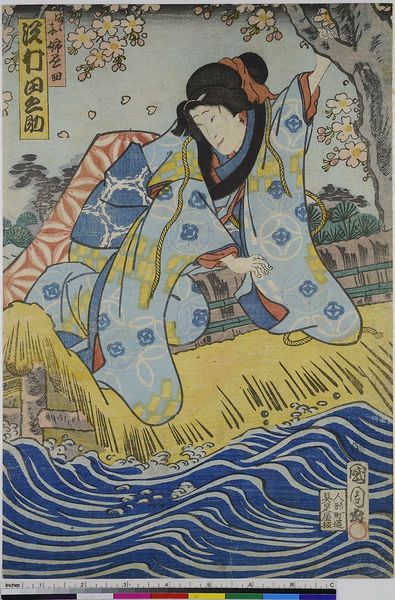
Titel: Der Schauspieler Sawamura Tanosuke als Mamako-ane Kakezara
Künstler: Toyohara Kunichika
Standort: Hamburg
Institution: Museum für Kunst und Gewerbe Hamburg
Schlagwörter: baum, blau, fluss, frau, schwarz, blüten, theater, holzschnitt, japan, schrift, strand, welle, druckgraphik, druckgrafik, rotes tuch, zeit, schauspieler, farbholzschnitt, schauspielerin, kabuki, edo, reproduktionen, druckerzeugnisse, theateraufführung, japanische ghesha